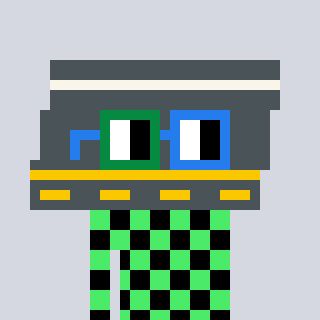
a pixel art character with square green and blue glasses, a road-shaped head and a teal-colored body on a cool background